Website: crate-barrel
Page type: payment
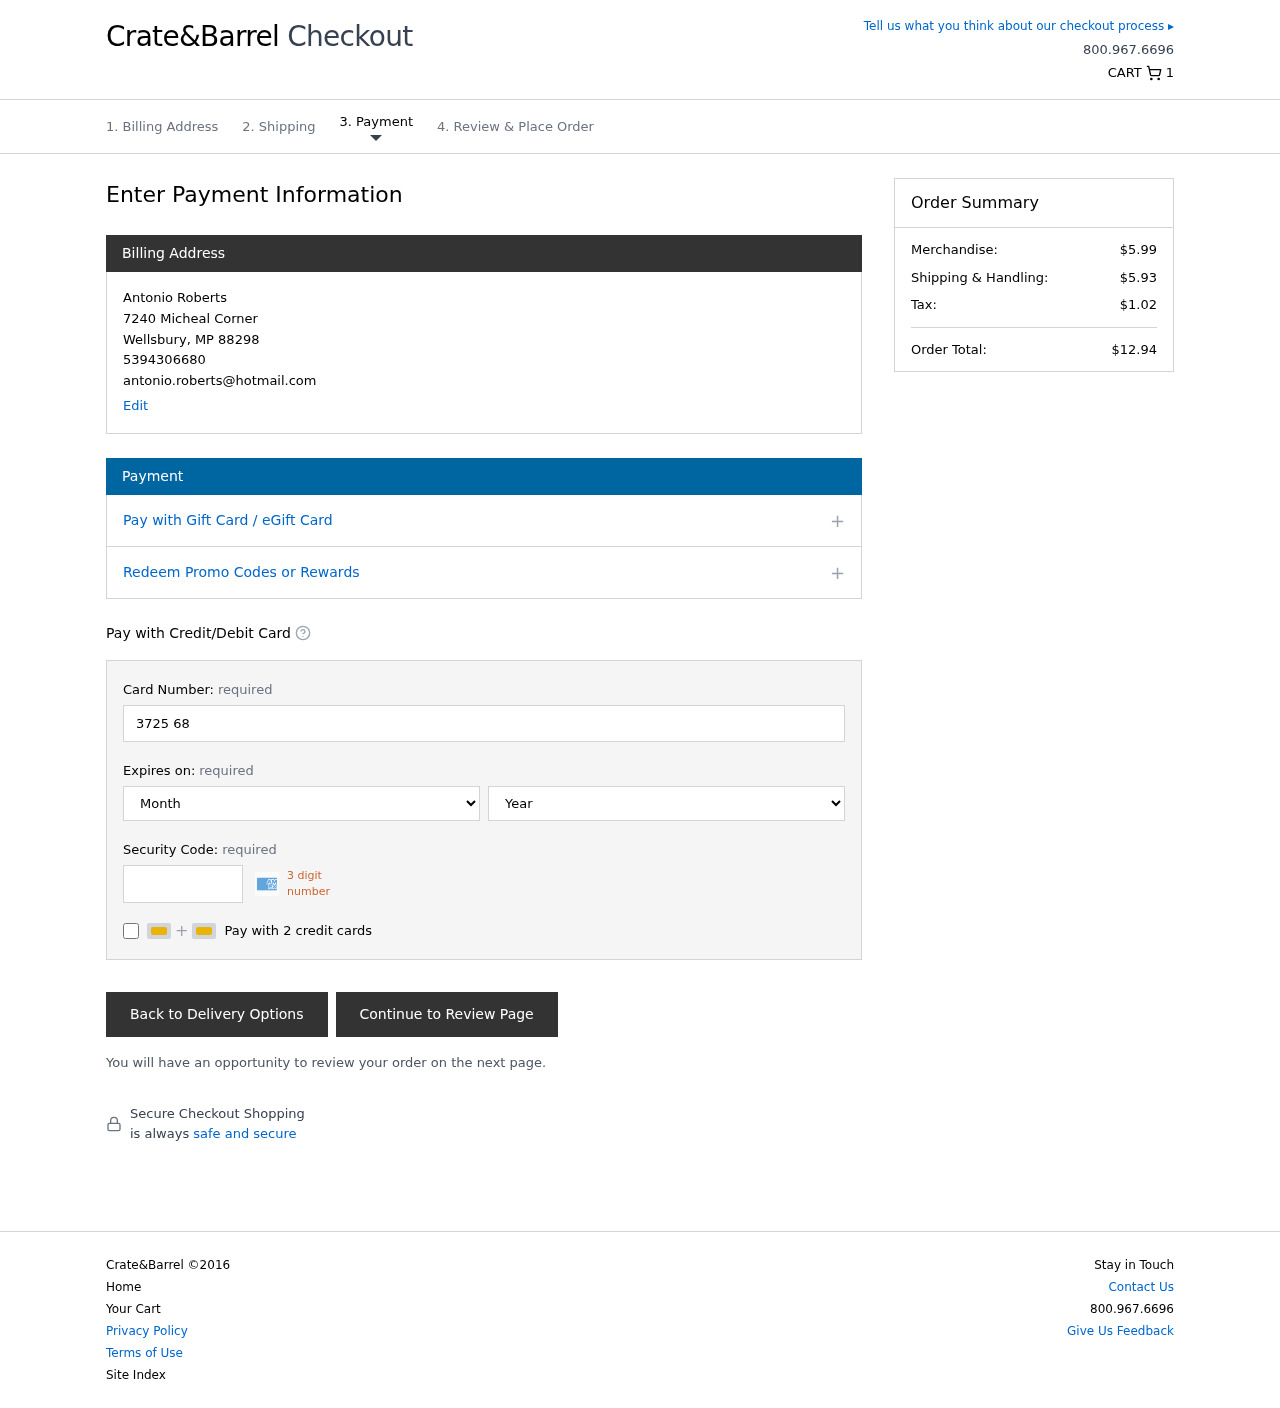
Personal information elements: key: PII_CARD_CVV
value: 5619
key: PII_CARD_EXPIRY_MONTH
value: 04
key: PII_CARD_EXPIRY_YEAR
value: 27
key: PII_CARD_NUMBER
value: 3725 6817 2609 568
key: PII_CITY
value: Wellsbury
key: PII_EMAIL
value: antonio.roberts@hotmail.com
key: PII_FULLNAME
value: Antonio Roberts
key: PII_PHONE
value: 5394306680
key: PII_POSTCODE
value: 88298
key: PII_STATE_ABBR
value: MP
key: PII_STREET
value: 7240 Micheal Corner
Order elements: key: ORDER_NUM_ITEMS
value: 1
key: ORDER_SUBTOTAL
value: $5.99
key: ORDER_SHIPPING_COST
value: $5.93
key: ORDER_TAX
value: $1.02
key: ORDER_TOTAL
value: $12.94